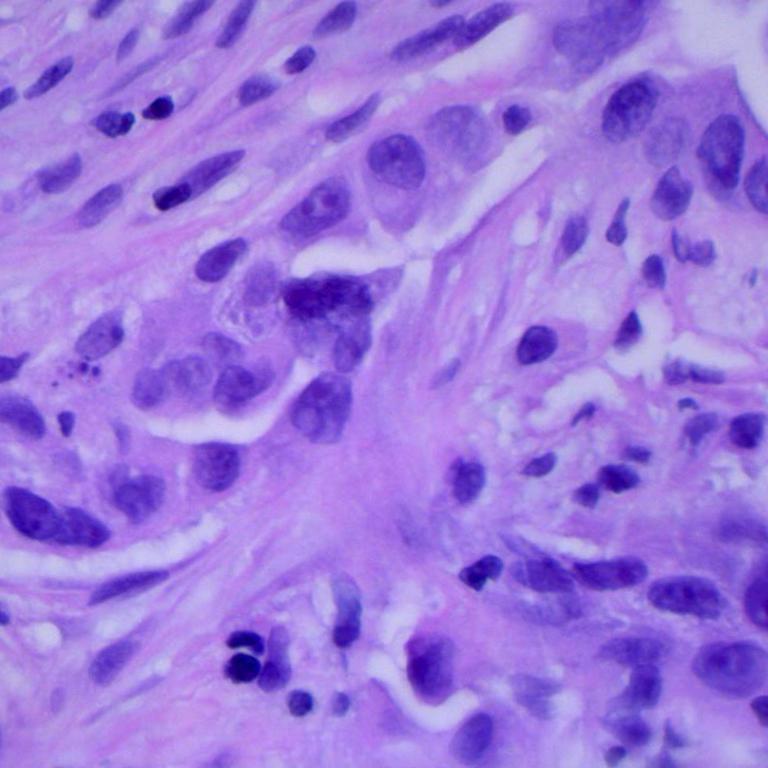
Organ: lung
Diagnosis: adenocarcinomas